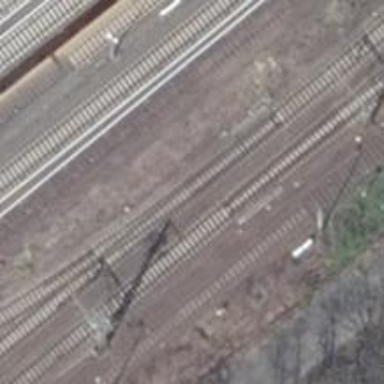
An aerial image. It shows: Railway switch.